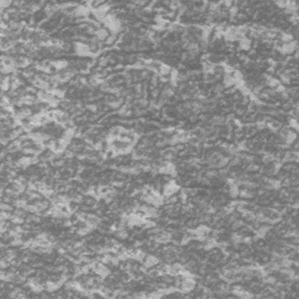
Label: frost